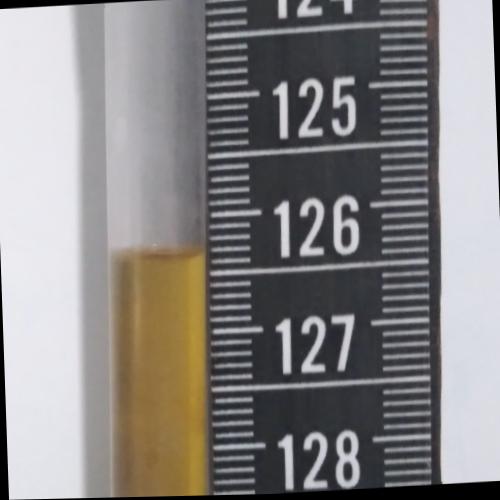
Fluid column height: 126.3 cm